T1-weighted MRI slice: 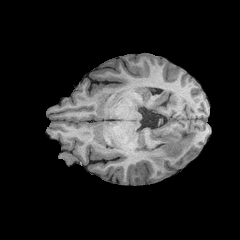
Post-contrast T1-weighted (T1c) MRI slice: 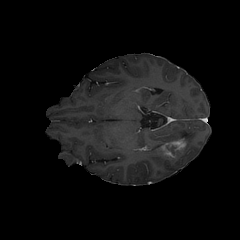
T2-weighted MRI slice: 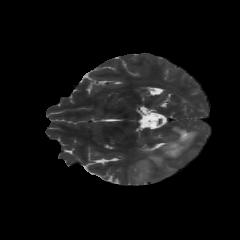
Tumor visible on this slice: yes